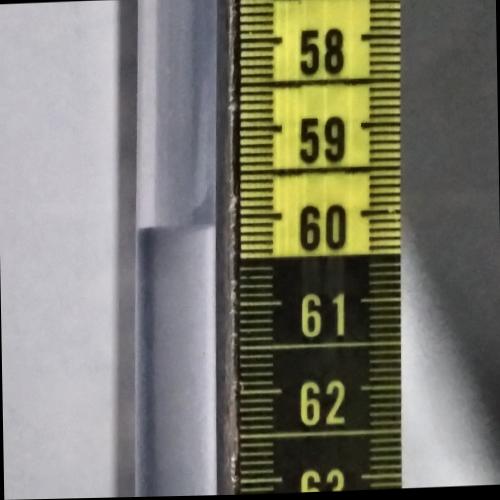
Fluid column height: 60.1 cm